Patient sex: M
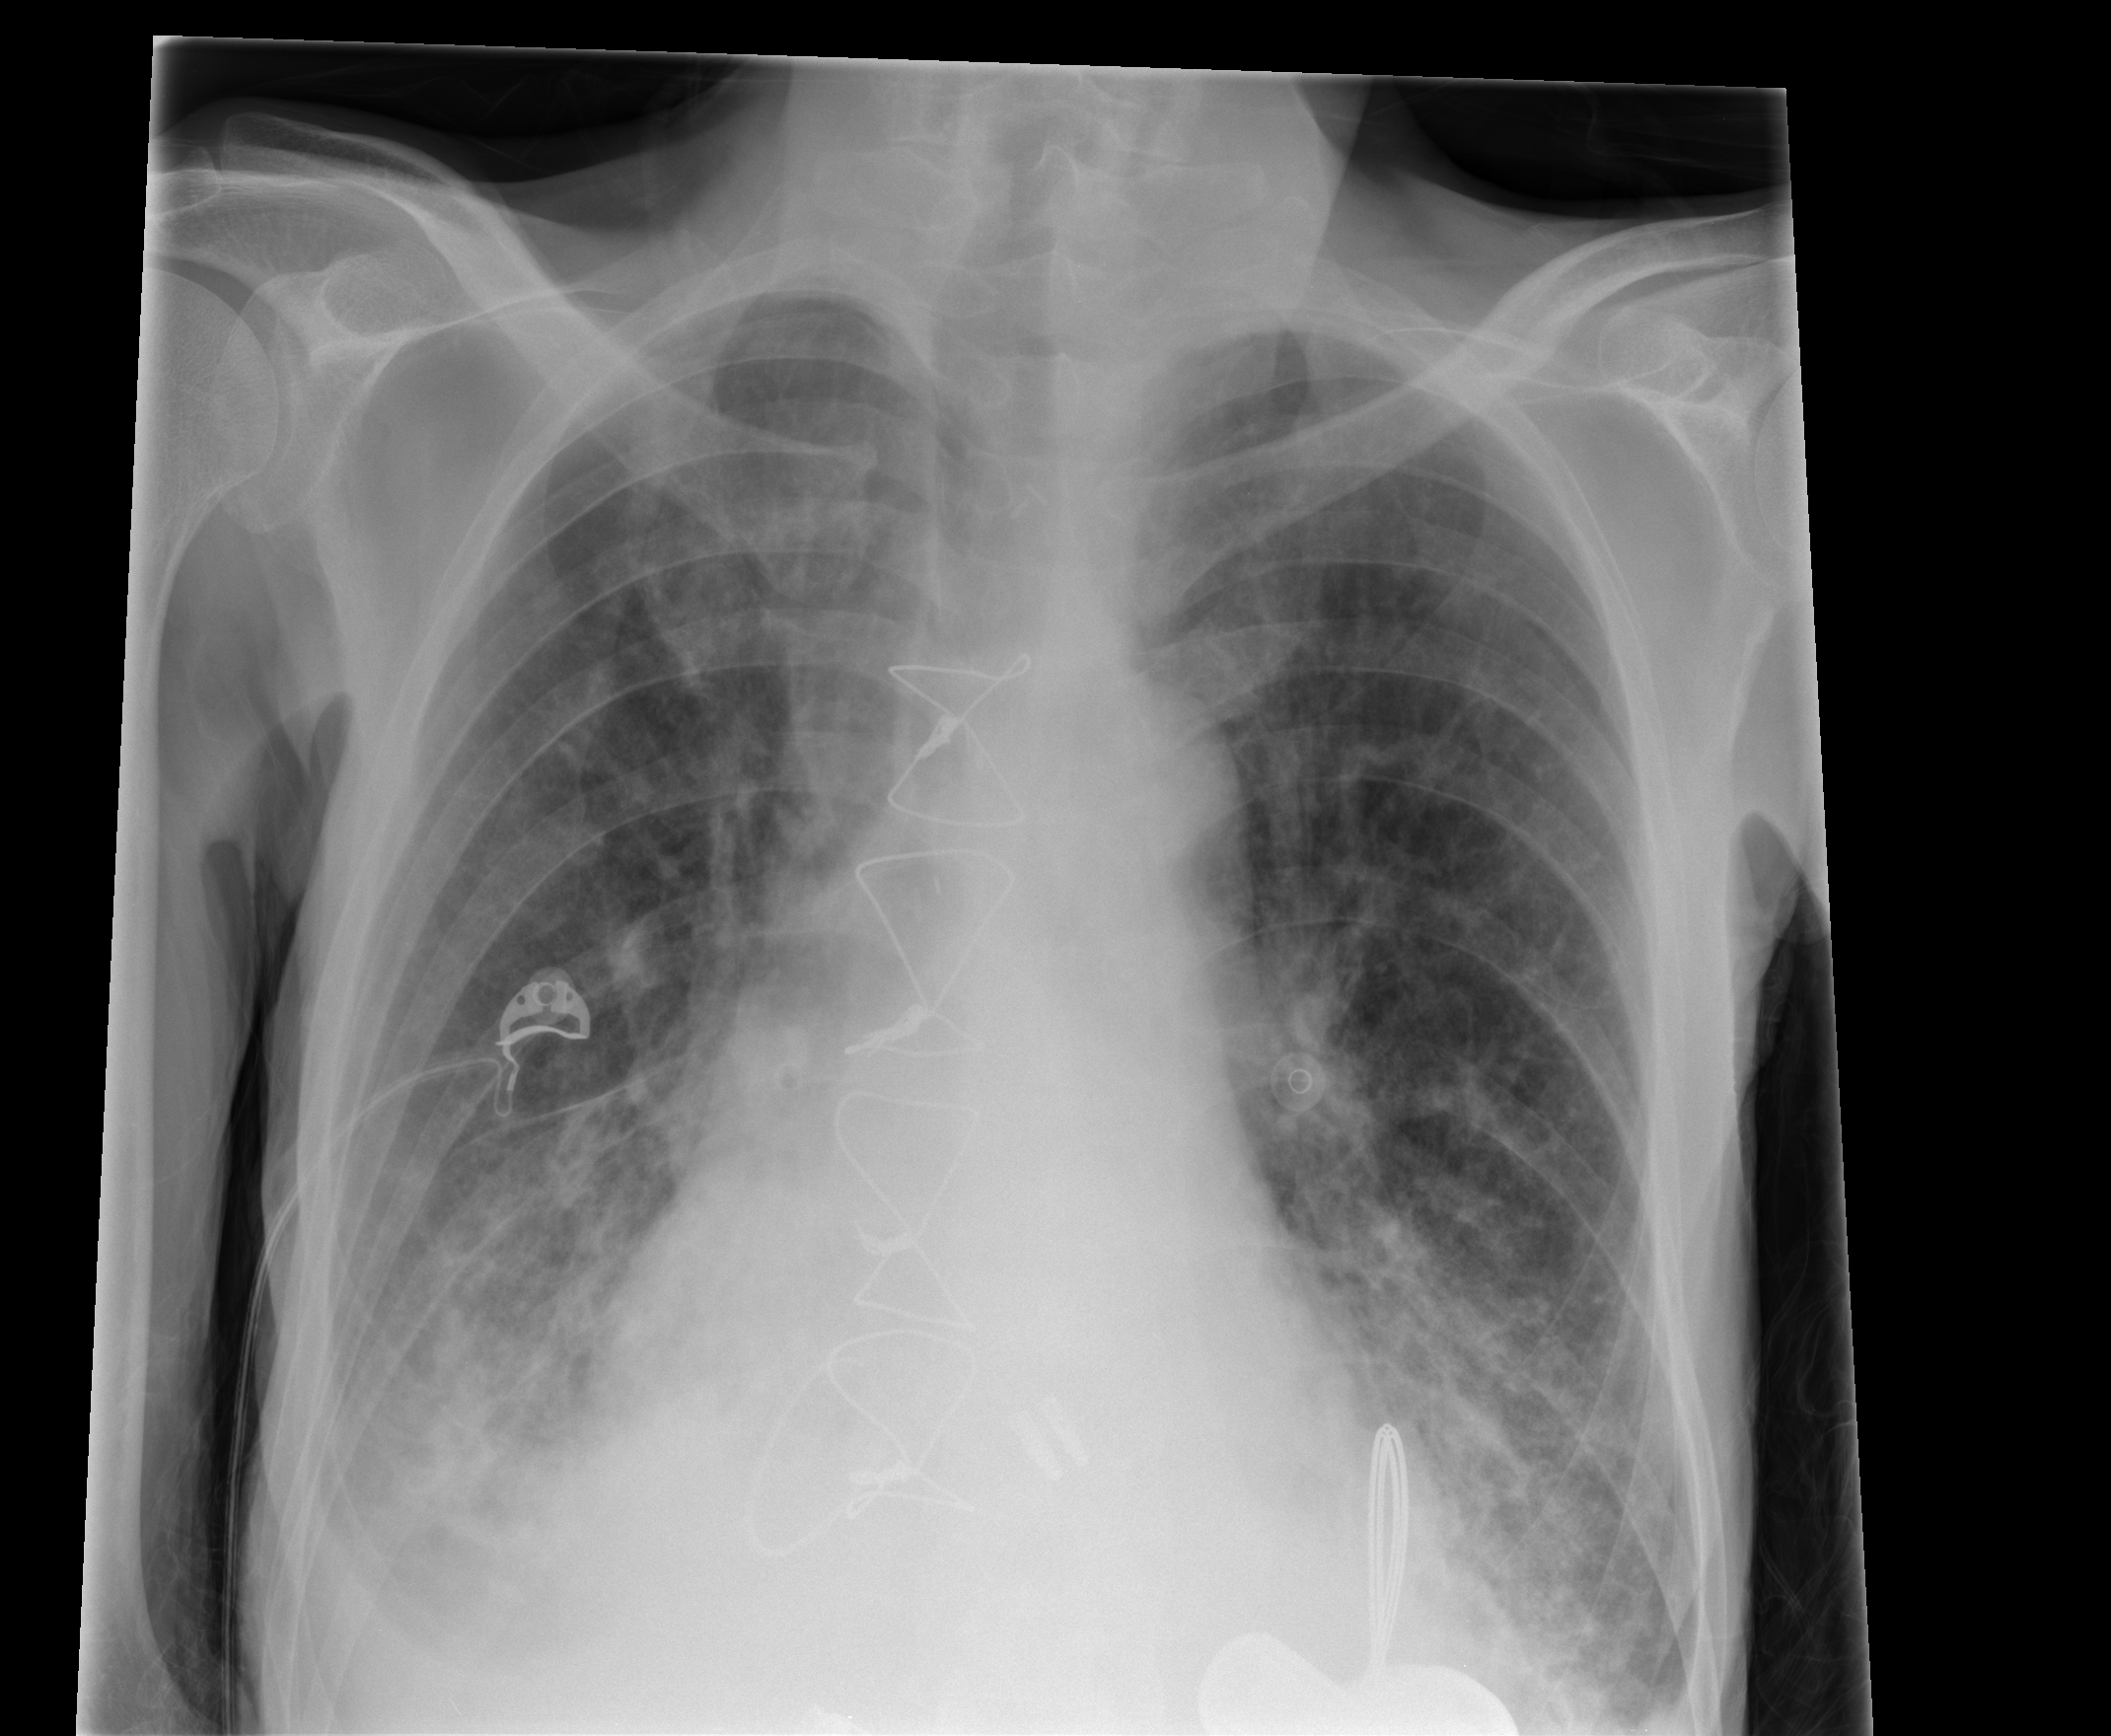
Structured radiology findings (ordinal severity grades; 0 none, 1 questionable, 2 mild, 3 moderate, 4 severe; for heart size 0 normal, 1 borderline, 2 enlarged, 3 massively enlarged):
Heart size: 2
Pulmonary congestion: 1
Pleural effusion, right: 2
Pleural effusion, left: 0
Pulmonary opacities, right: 2
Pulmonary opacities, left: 1
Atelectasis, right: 2
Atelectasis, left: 0